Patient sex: F
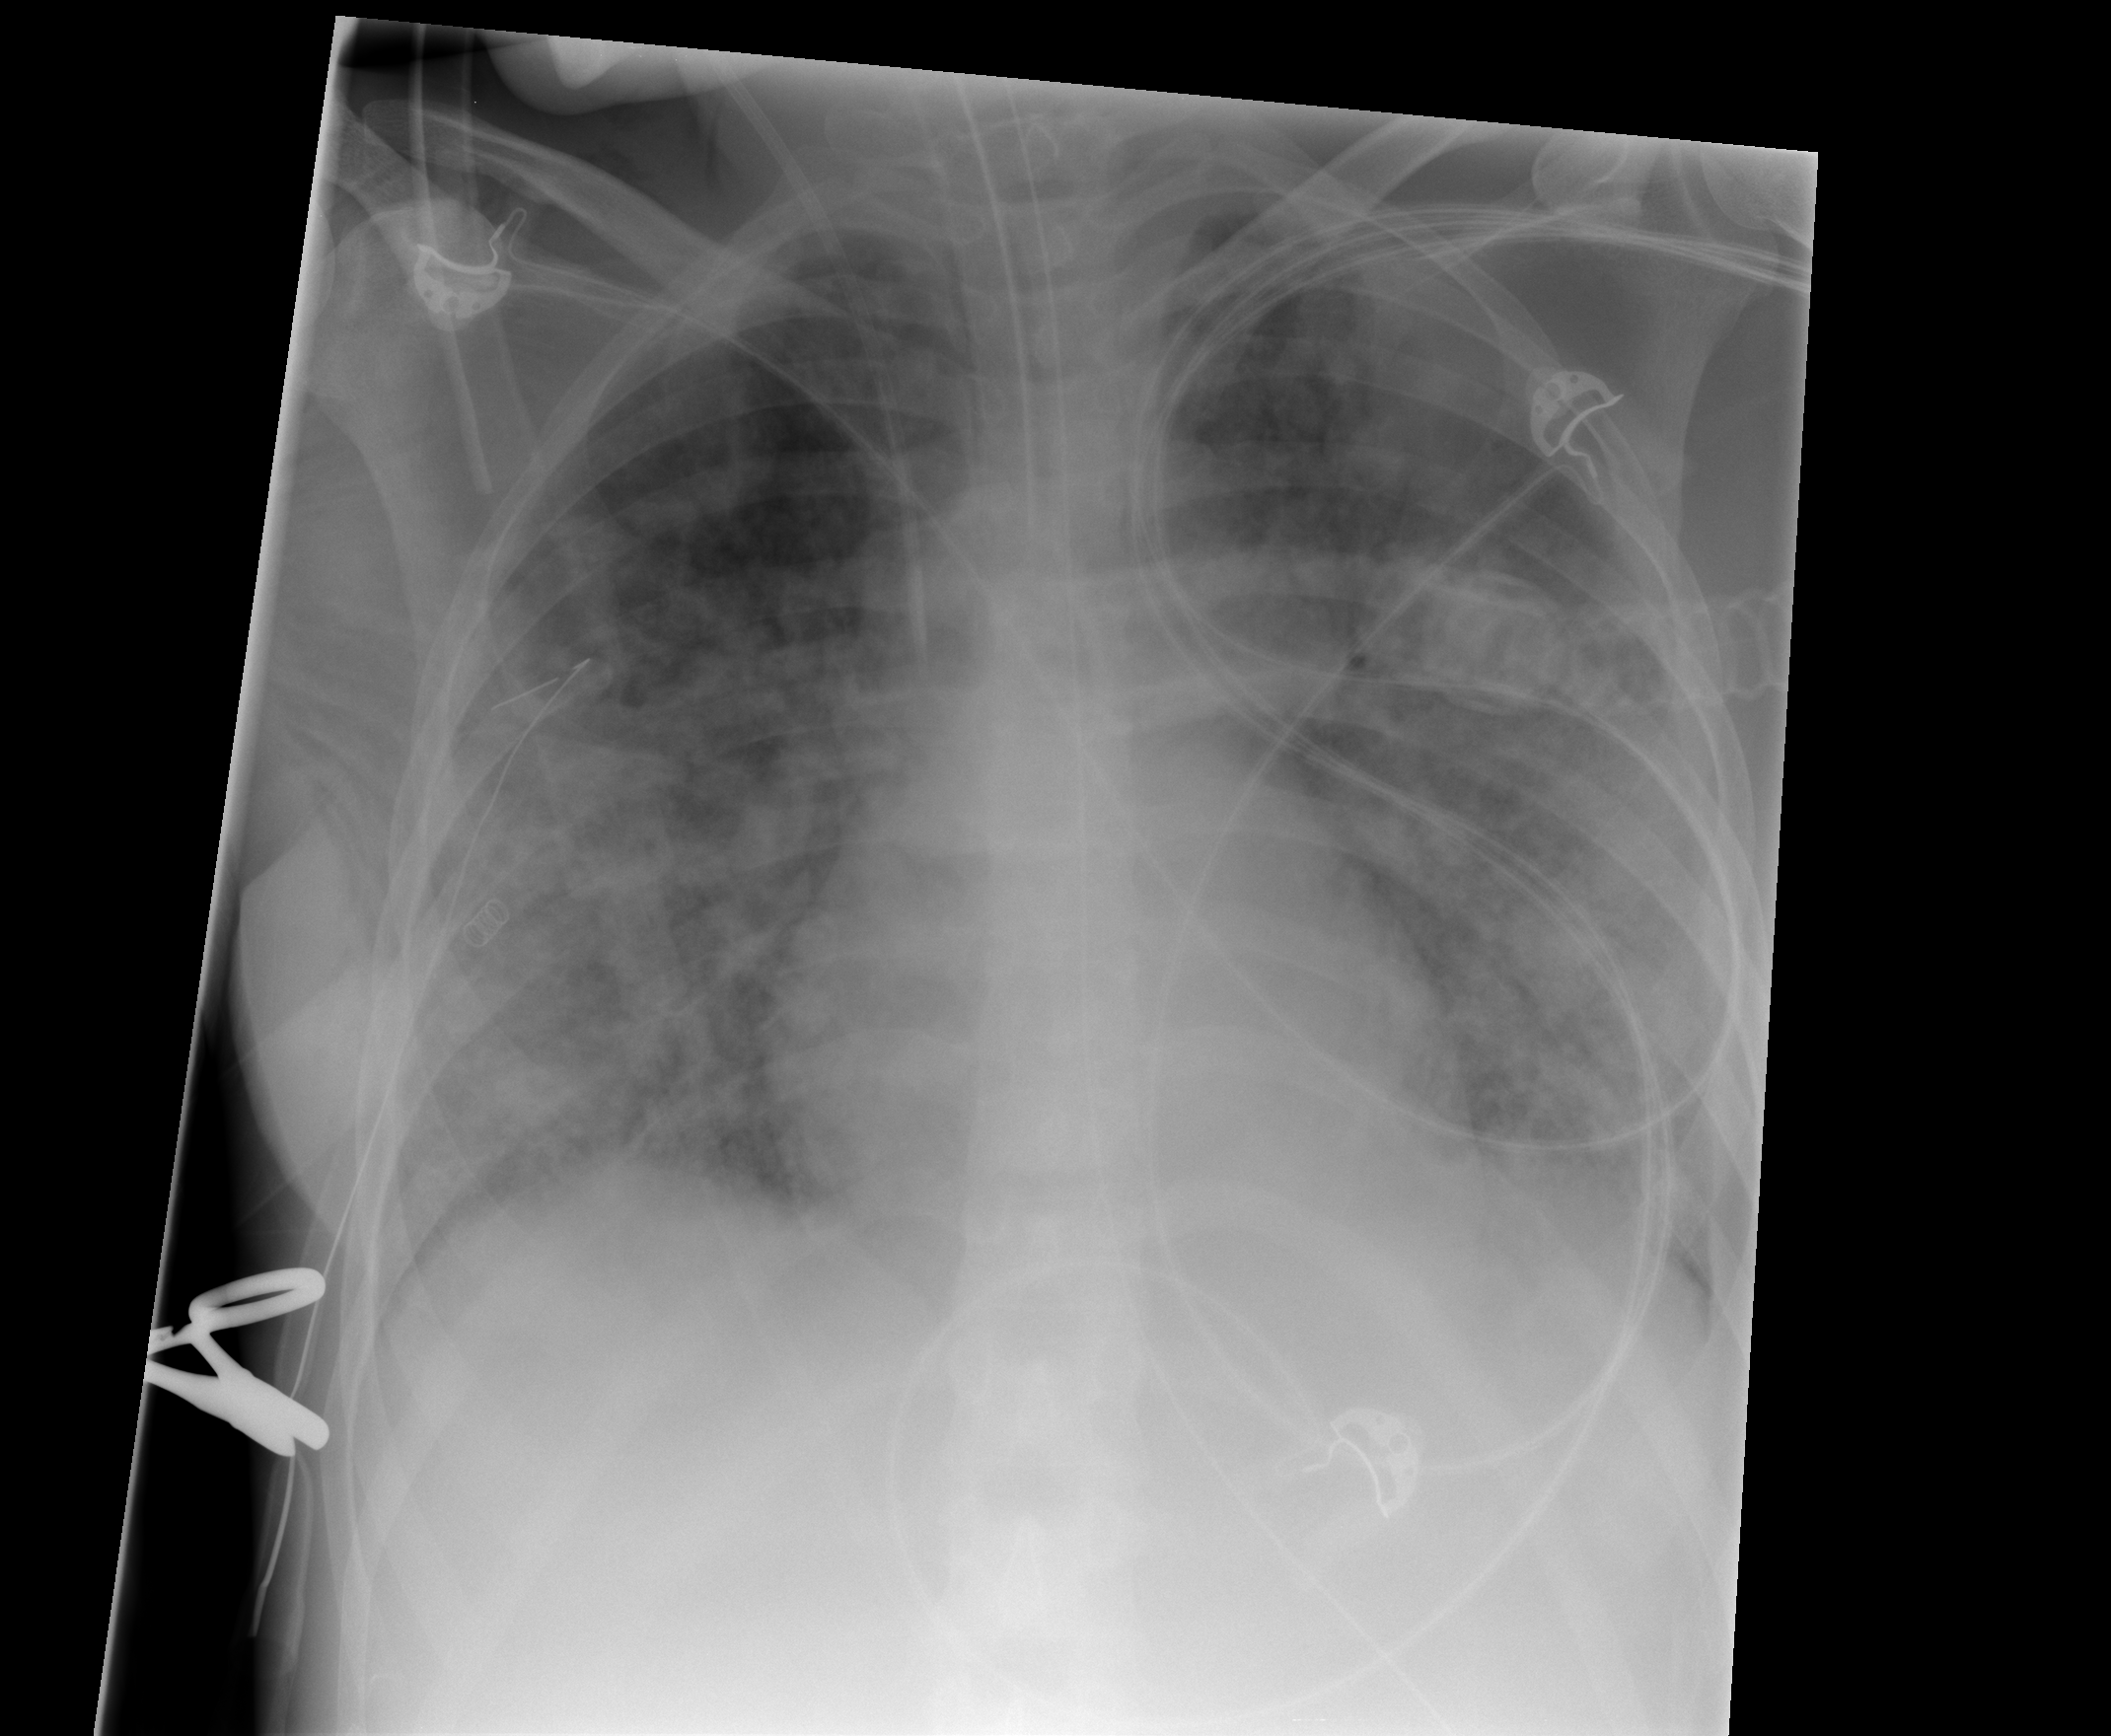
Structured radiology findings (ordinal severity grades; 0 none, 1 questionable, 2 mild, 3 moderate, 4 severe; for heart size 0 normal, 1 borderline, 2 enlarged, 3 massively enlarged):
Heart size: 0
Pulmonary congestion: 0
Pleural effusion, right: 2
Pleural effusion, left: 2
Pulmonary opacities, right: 4
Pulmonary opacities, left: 4
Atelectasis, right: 3
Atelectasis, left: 3